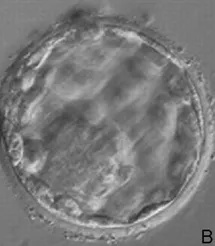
Two hours after incubation before the transfer.
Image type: radiology (mri)